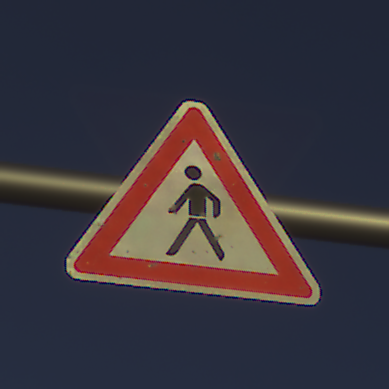
Verkehrszeichen: FussgaengerRechts
Umgebung: Outdoor, Nature
Tageszeit: SunriseSunset
Wetter: PartlyCloudy
Licht: Natural
Jahreszeit: NotSpecified
Kontrast: HighContrast